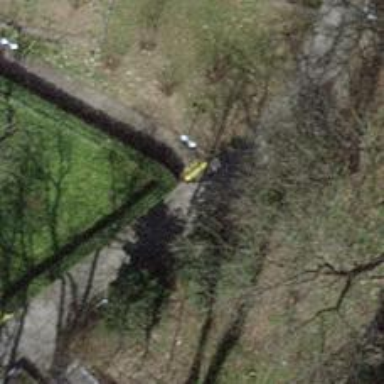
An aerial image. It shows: Set of steps with sett surface. There is also ramp available.